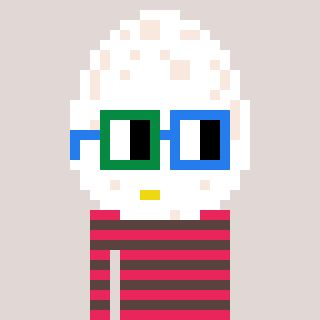
a pixel art character with square green and blue glasses, a egg-shaped head and a darkbrown-colored body on a warm background